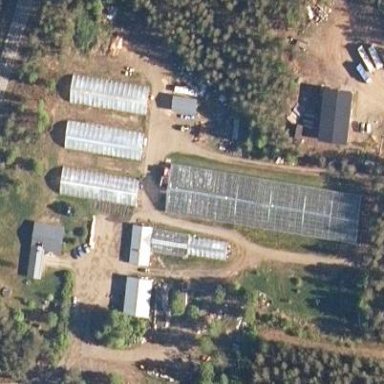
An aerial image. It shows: Greenhouse used for horticulture.